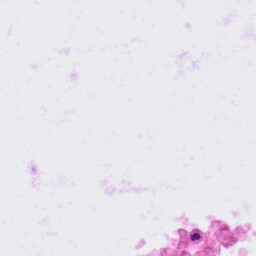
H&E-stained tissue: Colon